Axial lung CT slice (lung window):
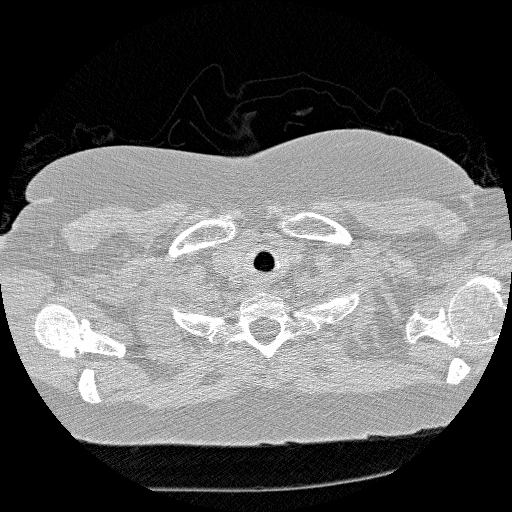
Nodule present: no